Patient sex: F
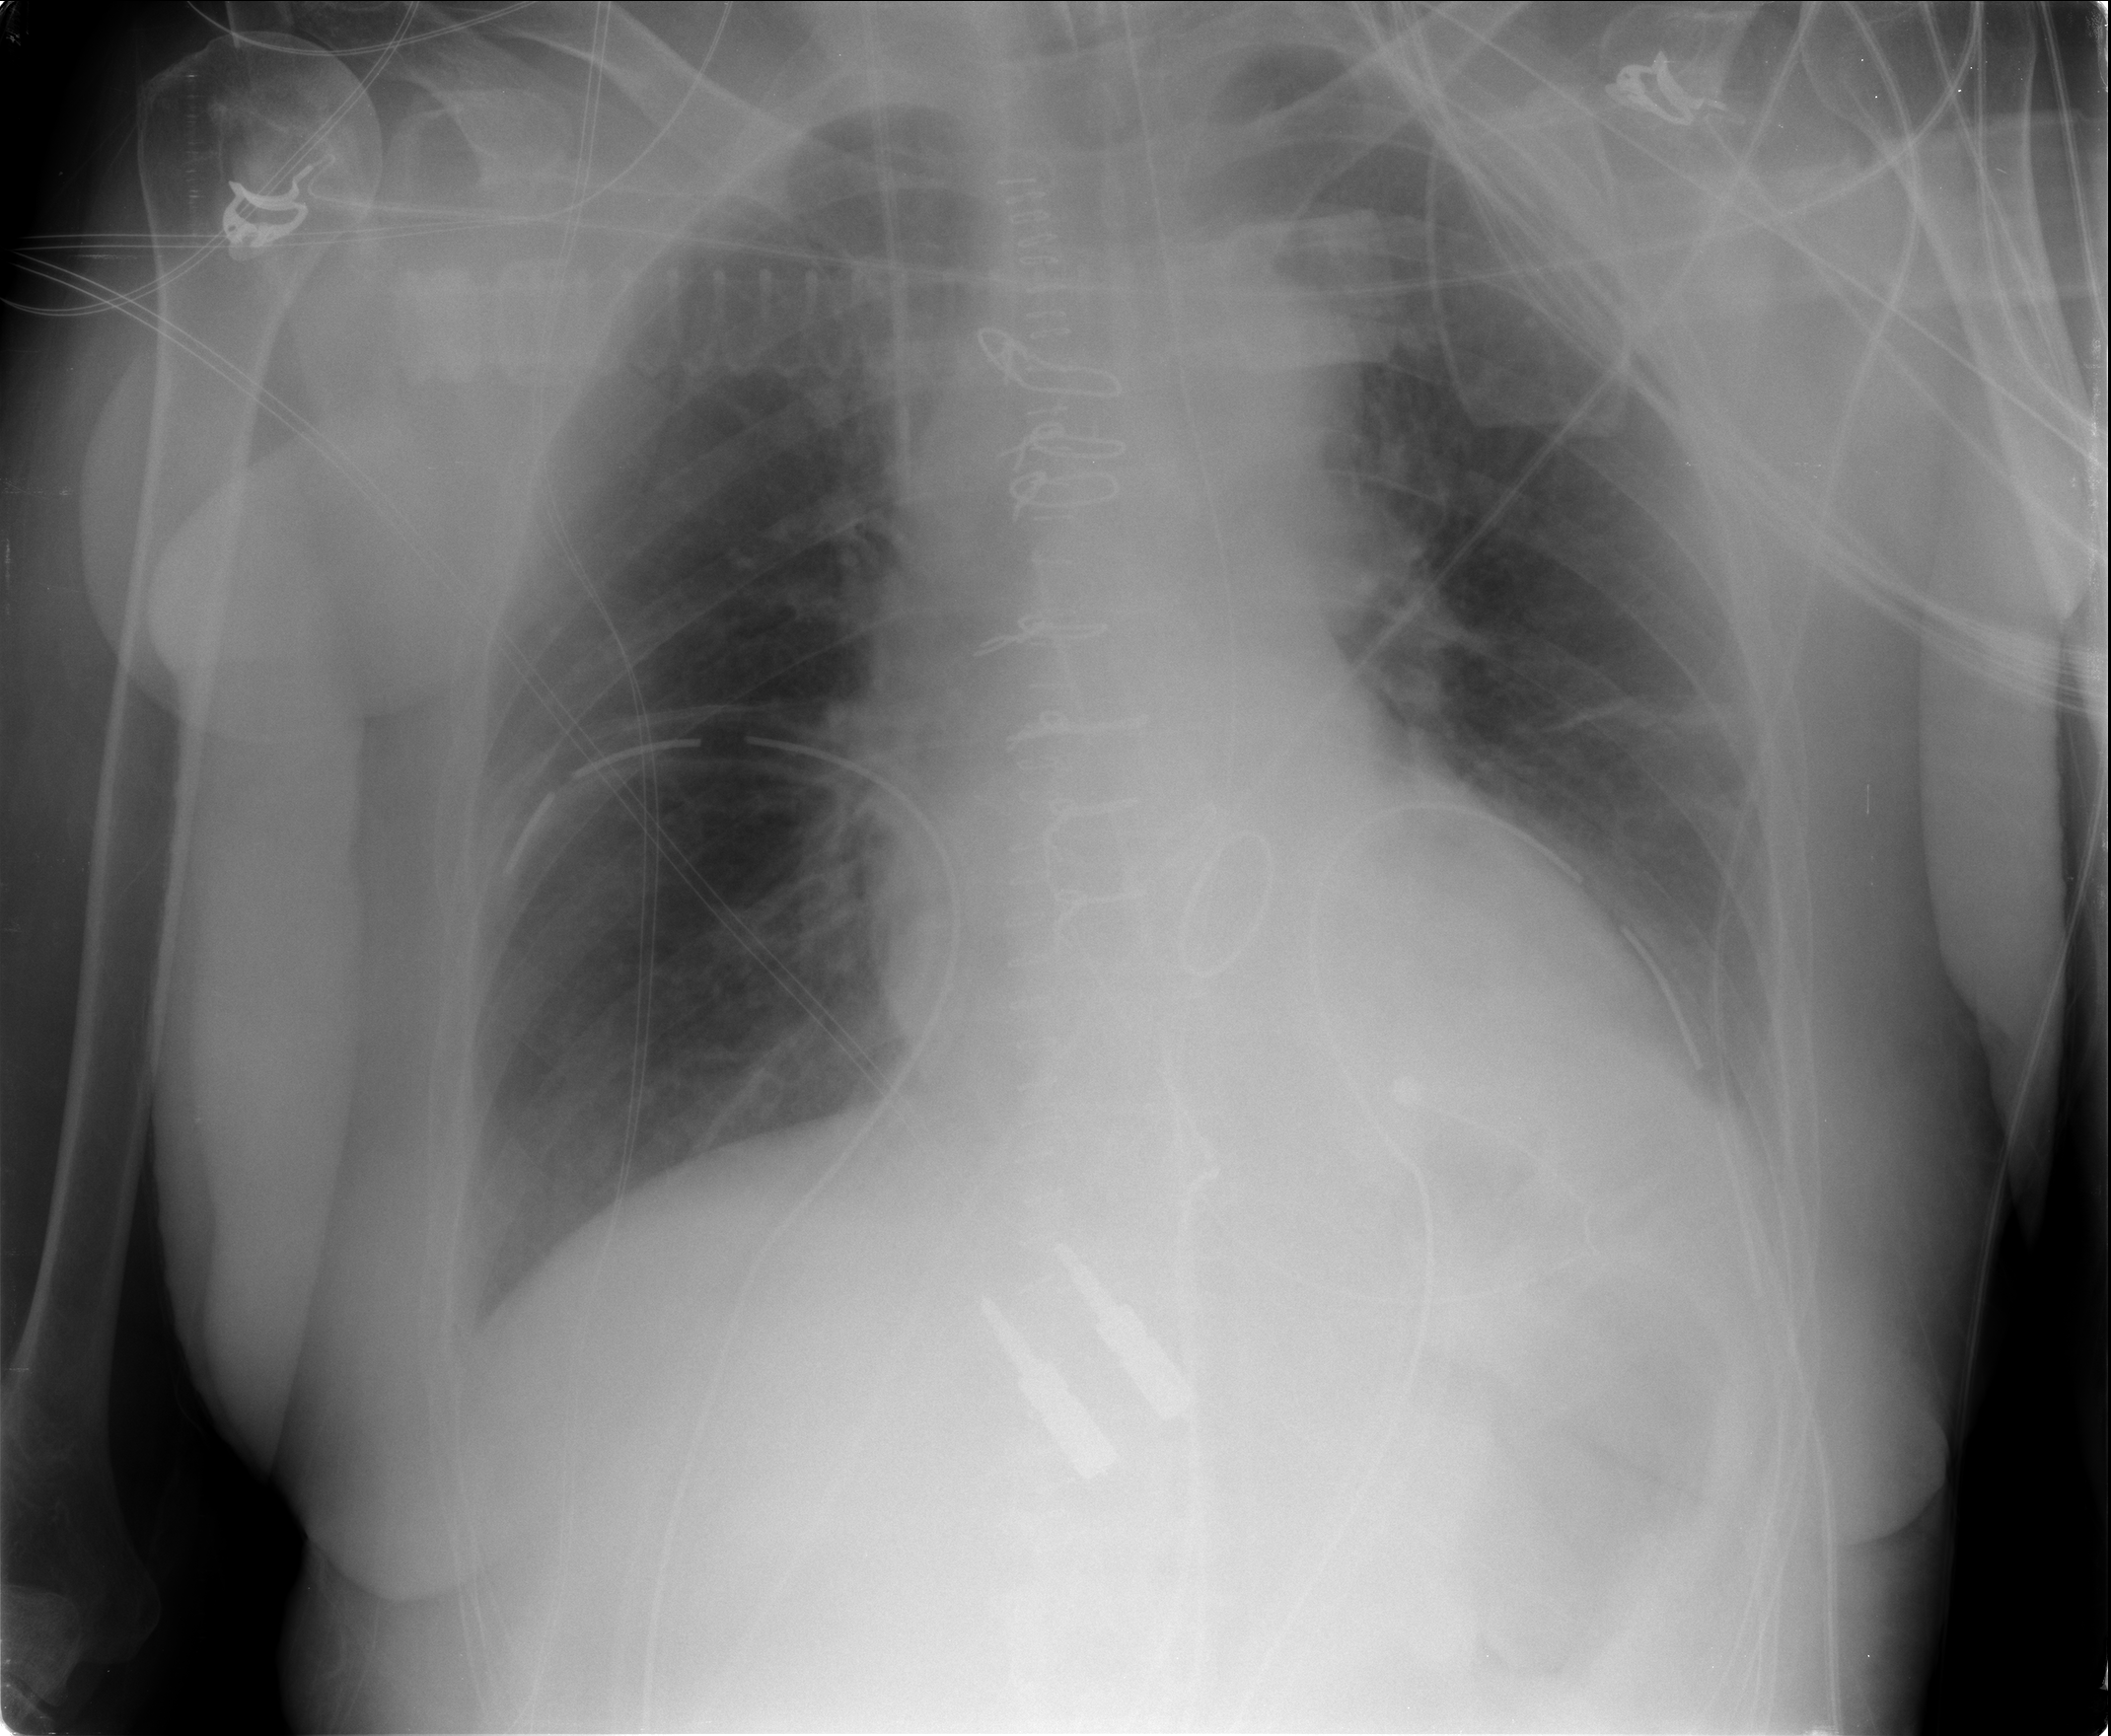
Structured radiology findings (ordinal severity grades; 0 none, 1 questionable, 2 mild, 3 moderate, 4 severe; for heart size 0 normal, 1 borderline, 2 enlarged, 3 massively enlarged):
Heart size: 1
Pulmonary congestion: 0
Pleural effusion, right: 0
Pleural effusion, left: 0
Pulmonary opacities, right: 0
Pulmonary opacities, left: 0
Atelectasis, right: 0
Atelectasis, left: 2